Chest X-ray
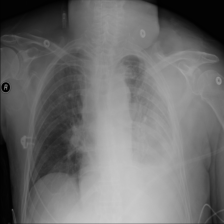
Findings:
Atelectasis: negative
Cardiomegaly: negative
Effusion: negative
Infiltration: negative
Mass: negative
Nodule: negative
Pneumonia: negative
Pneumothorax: negative
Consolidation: negative
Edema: negative
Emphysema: negative
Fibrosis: negative
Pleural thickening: negative
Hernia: negative